Question: I recently moved to the new Bitbucket interface and what I remarked is that I need to approve commits after pushing them.
It's a good feature, but it's inconvenient for my work-flow. Is there an option to disable it and have the commits automatically approved?
Edit: I uploaded an image of the Approve button.

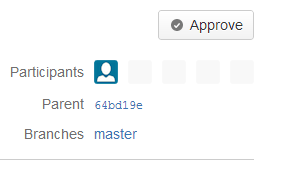
Answer: "Approve" is not necessary, is an extra feature to know who reviewed the commit. From Bibucket's blog <URL>:
> Bitbucket has a light-weight approval process that allows participants
to Approve a commit or pull request - this signifies that a user has
reviewed a change and that it <URL>.Later, when browsing the list of commits or pull requests, Bitbucket
displays the total number approvals for a particular change as a gray
circle.A gray badge shows how many reviewers have approved a particular
change - now, for those commits or pull requests that you personally
have approved, the badge is now green giving you a quick summary of
changes that are yet to be reviewed by you.